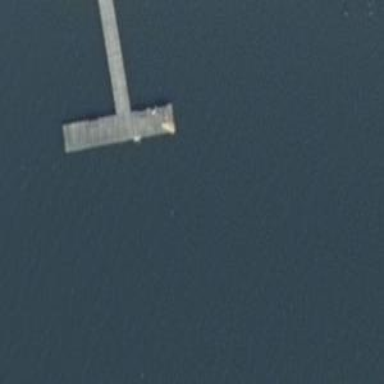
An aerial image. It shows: Man-made pier.